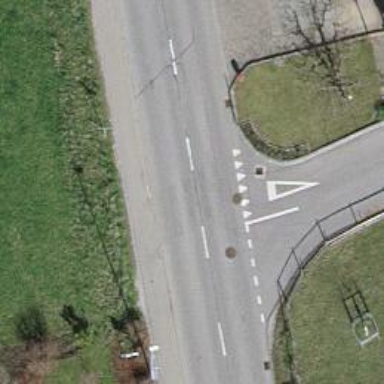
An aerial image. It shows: Uncontrolled zebra crossing on the road.